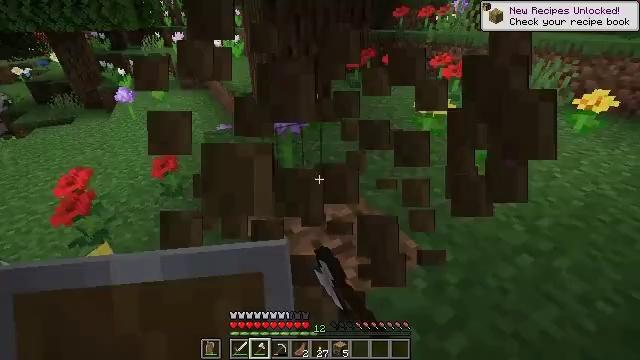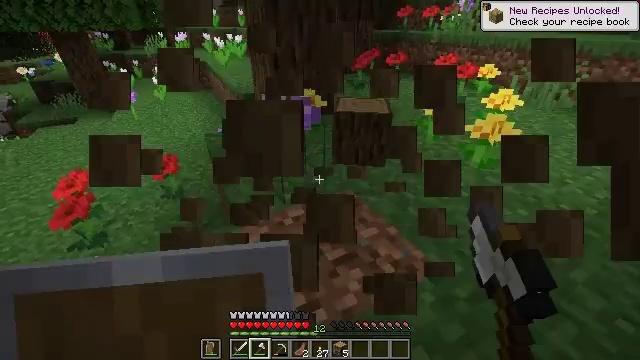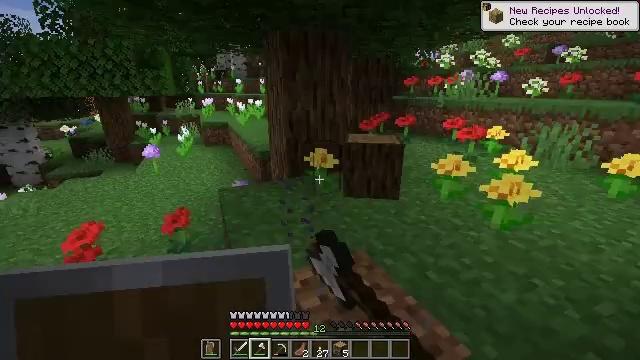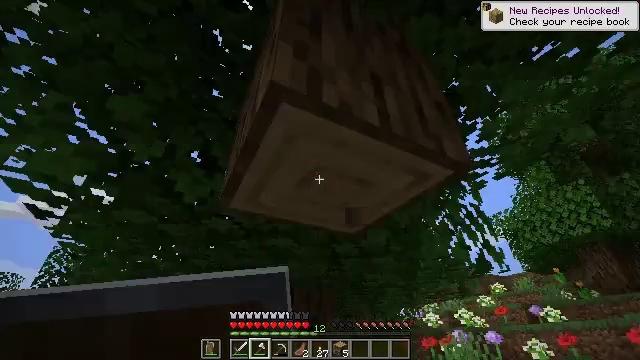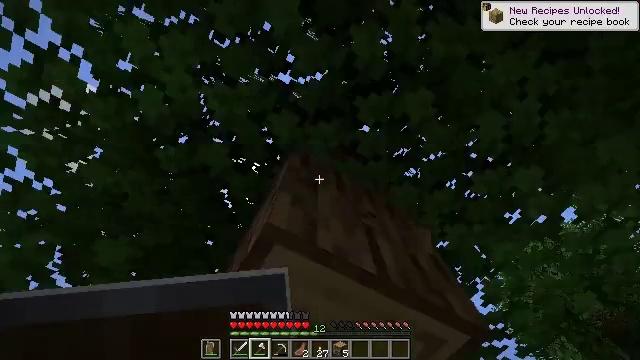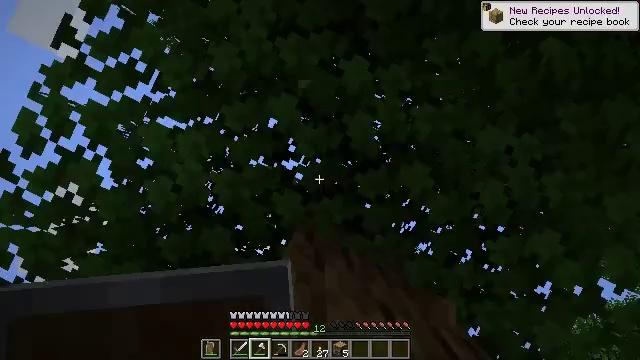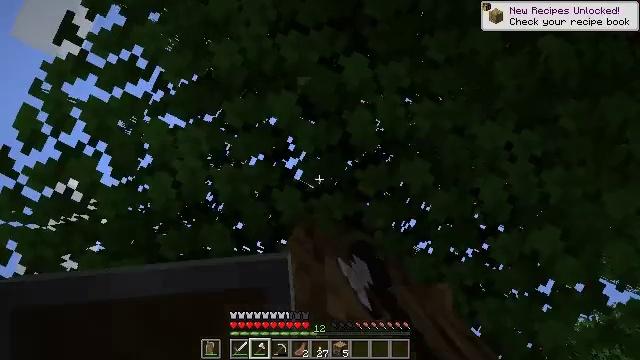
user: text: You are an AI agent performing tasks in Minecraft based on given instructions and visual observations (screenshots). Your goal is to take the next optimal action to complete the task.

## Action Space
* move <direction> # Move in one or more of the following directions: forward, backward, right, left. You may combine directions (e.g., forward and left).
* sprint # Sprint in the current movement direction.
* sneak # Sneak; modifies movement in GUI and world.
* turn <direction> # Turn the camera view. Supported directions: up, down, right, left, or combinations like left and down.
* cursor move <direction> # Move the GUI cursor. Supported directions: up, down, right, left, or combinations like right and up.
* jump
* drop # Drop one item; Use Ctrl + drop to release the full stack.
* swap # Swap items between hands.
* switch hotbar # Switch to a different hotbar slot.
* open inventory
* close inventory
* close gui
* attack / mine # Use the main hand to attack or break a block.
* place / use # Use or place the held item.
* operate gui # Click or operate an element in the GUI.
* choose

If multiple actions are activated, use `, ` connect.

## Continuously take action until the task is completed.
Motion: motion action
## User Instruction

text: Break the allium to collect it.
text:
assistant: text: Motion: move forward, sneak, attack / mine
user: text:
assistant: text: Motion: move forward, sneak, turn left and up, attack / mine
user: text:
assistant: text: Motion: move forward, sneak, turn right and up, attack / mine
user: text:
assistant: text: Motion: move forward, sneak, turn right and up, attack / mine
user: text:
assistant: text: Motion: move forward, sneak, turn left and up, attack / mine
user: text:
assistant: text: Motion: move forward, sneak, attack / mine
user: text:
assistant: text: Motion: sneak, attack / mine